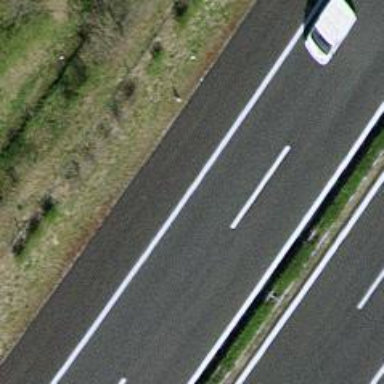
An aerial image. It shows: View of motorway.